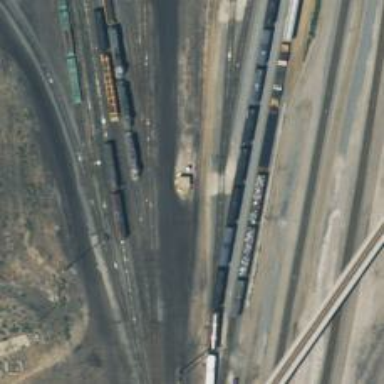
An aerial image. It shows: Railway yard in service.